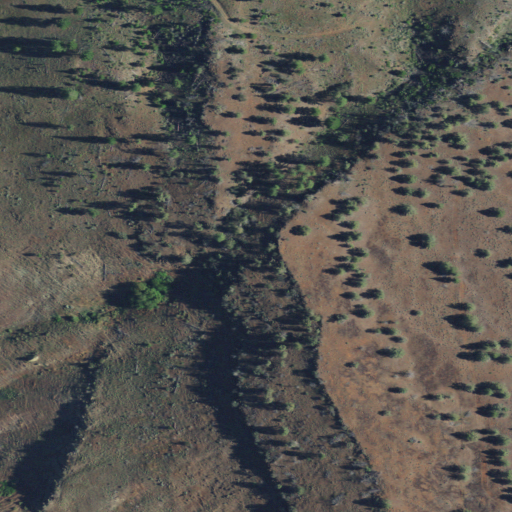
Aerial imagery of ridge(s) in Oregon named High Spring Ridge containing shrub, grassland, and evergreen forest